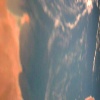
Label: water